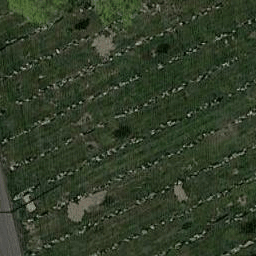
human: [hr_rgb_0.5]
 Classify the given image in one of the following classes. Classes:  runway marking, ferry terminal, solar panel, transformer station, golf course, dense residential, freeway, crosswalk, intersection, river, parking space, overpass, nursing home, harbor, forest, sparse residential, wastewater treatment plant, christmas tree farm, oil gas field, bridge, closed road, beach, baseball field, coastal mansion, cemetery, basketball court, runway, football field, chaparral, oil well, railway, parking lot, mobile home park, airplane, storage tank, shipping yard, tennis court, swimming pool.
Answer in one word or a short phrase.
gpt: cemetery